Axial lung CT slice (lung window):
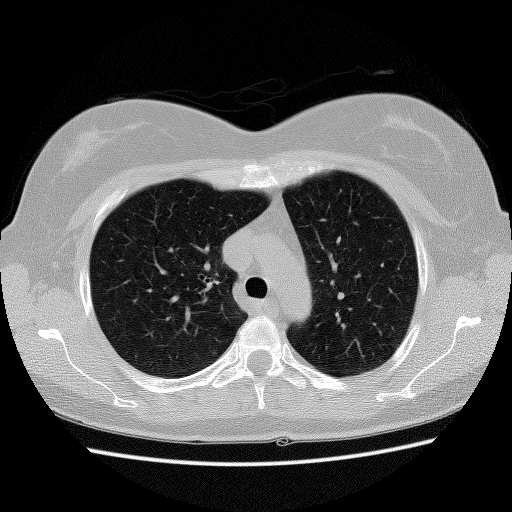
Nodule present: no